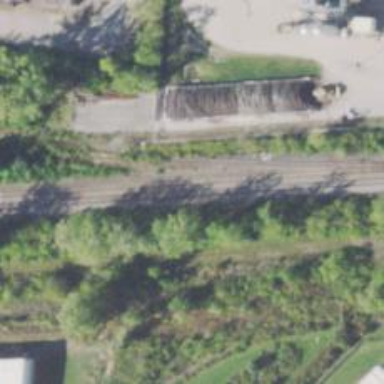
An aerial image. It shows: Railway track.